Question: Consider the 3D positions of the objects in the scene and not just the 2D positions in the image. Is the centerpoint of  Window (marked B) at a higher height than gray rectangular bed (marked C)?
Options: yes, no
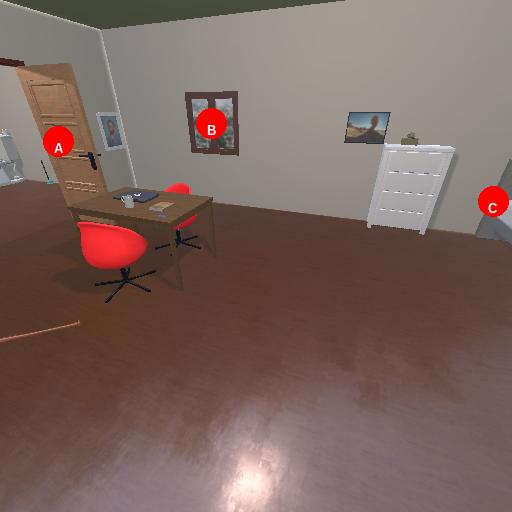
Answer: yes